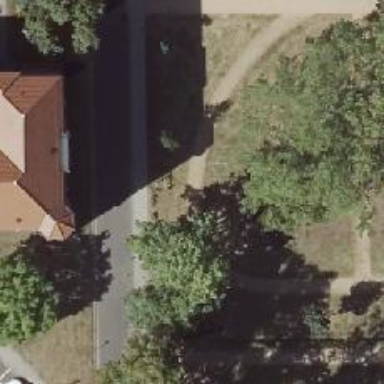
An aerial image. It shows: Compacted footway.